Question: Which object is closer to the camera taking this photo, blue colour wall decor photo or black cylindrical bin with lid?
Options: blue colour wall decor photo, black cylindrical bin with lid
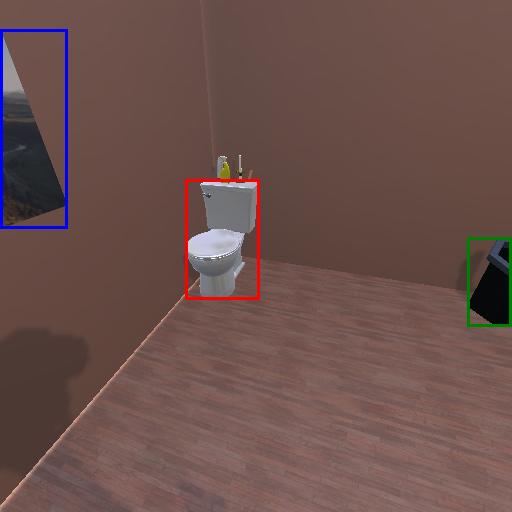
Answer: blue colour wall decor photo